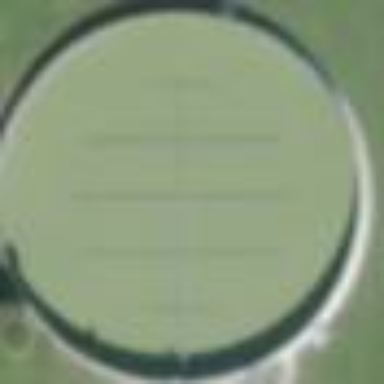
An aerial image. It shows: Wastewater reservoir in natural water setting.